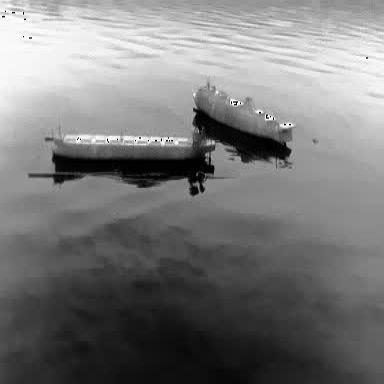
There is a liner in the infrared image.